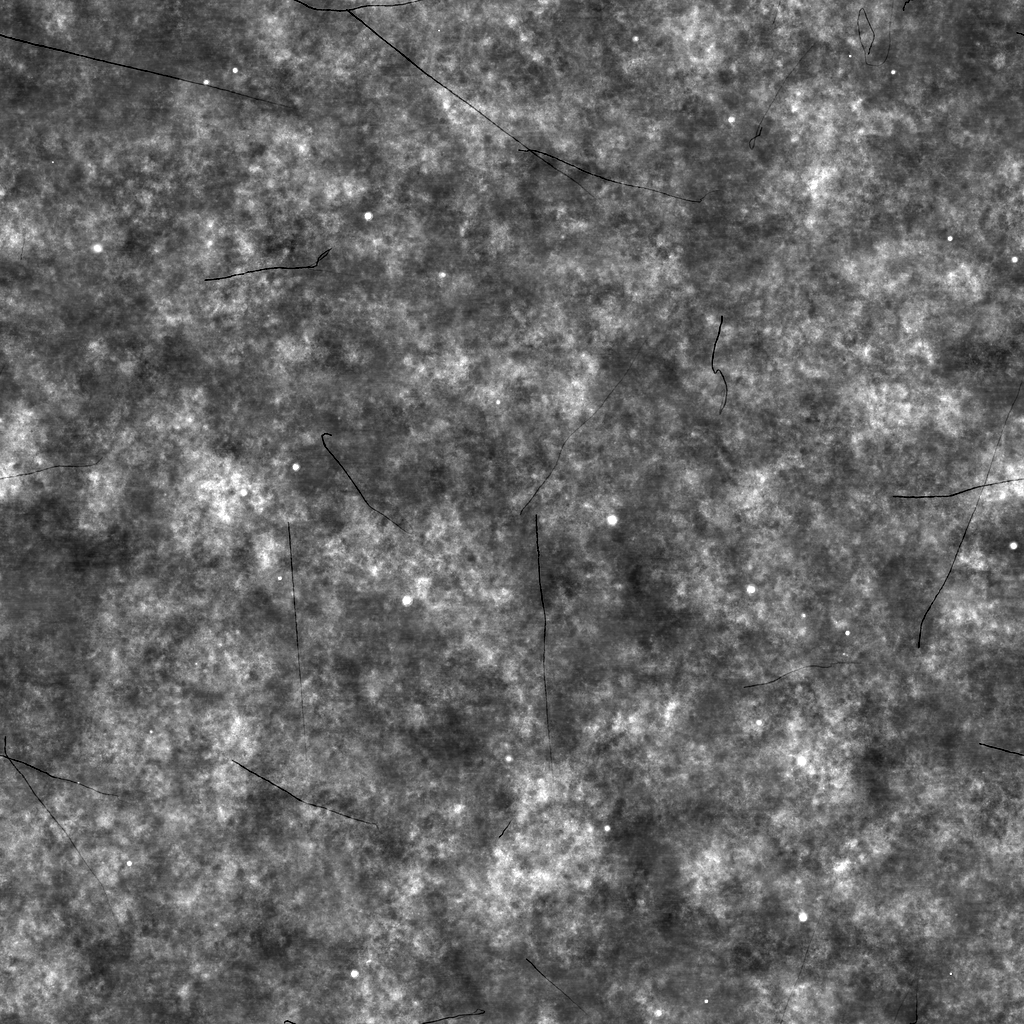
Texture map type: Displacement